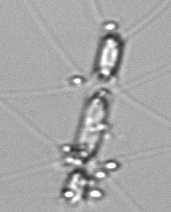
Label: Chaetoceros_didymus_TAG_external_flagellate